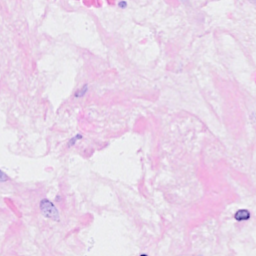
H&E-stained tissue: Breast